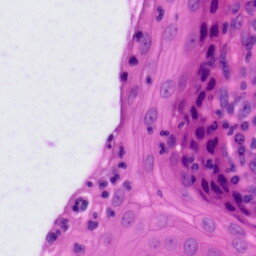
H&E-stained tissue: Tonsil